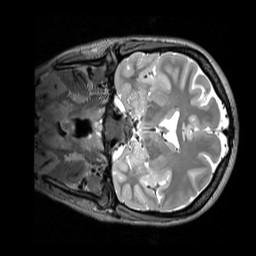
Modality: T2w
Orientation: coronal
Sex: female
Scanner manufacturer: siemens
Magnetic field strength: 3 T
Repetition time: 3.2 s
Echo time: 0.409 s